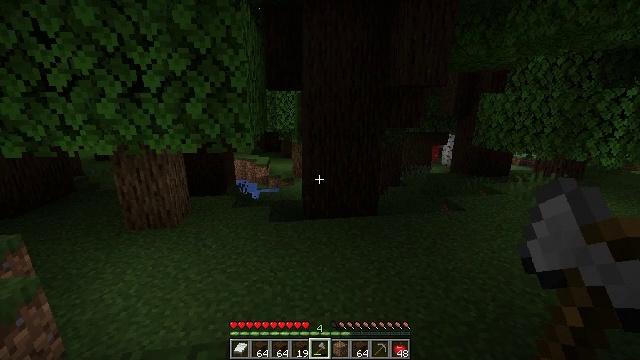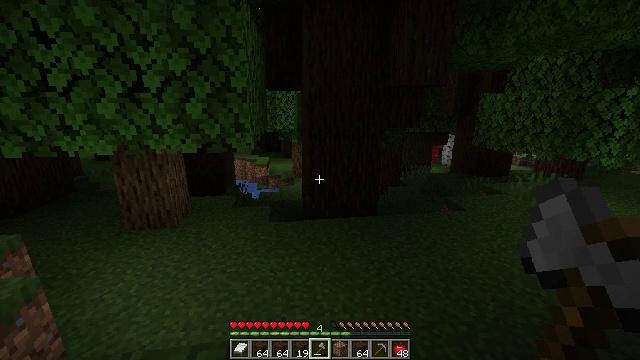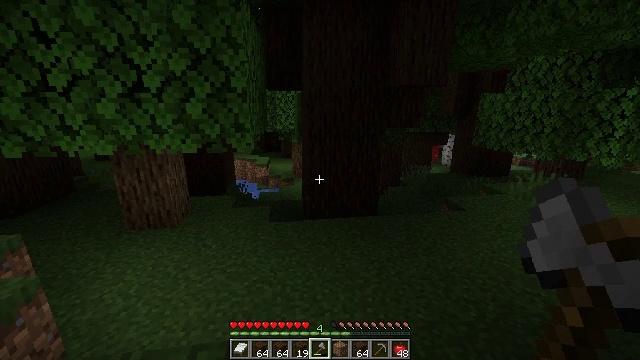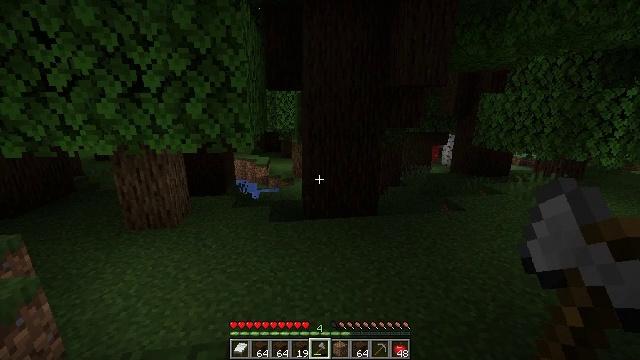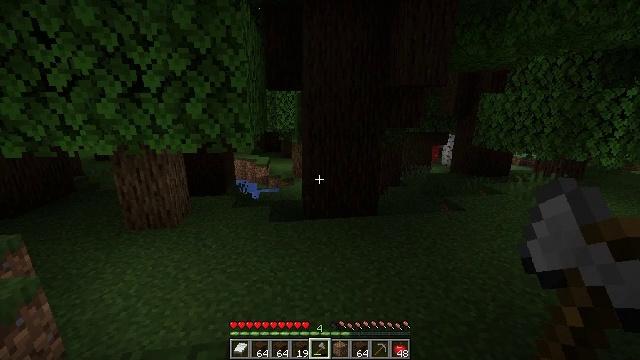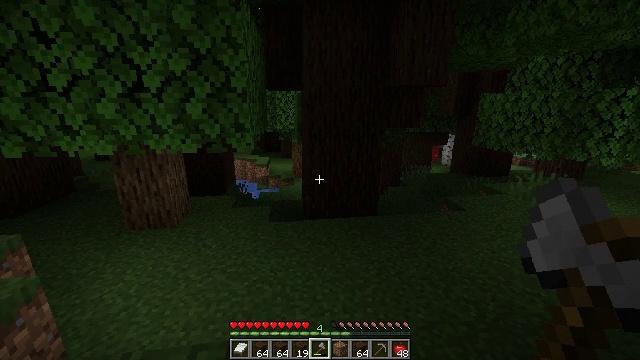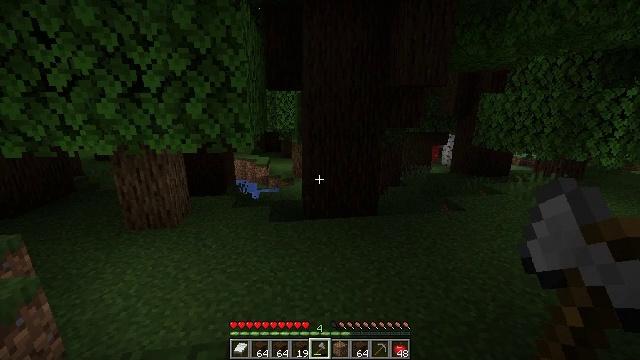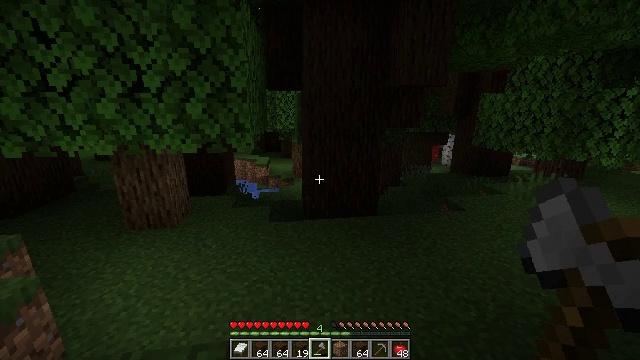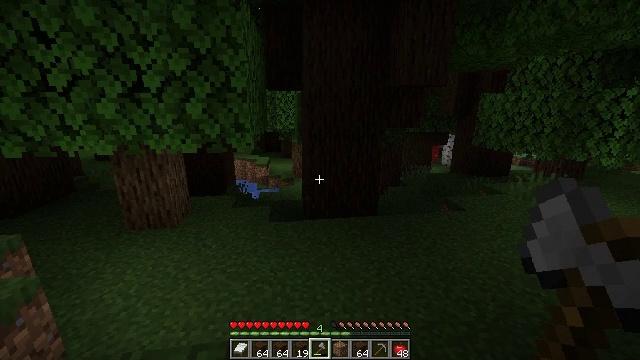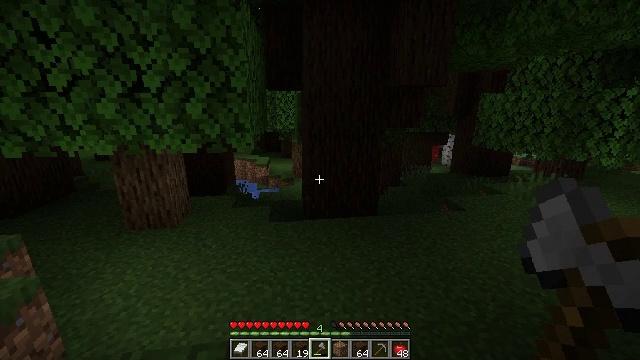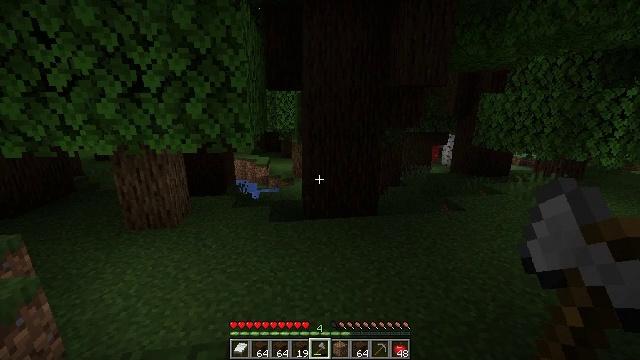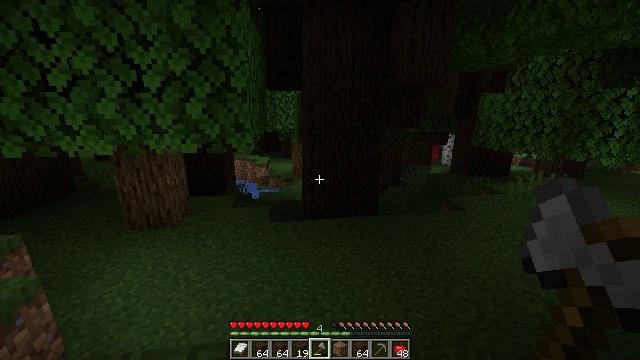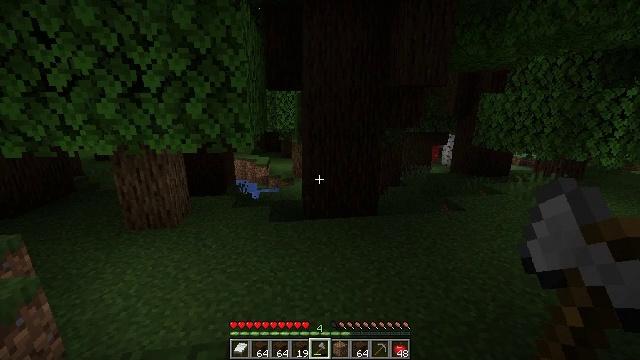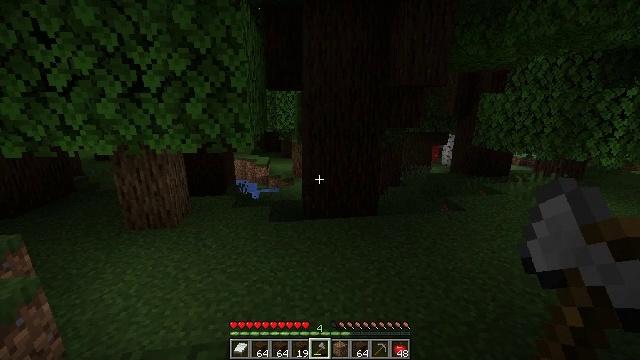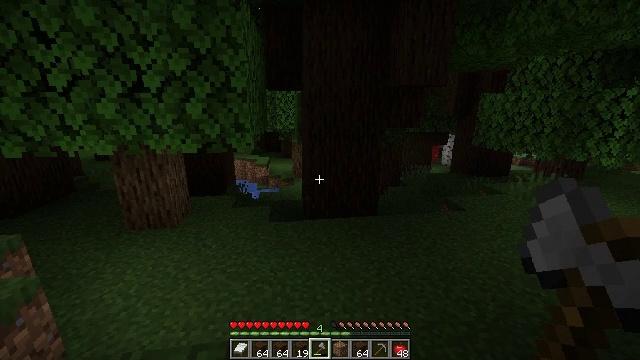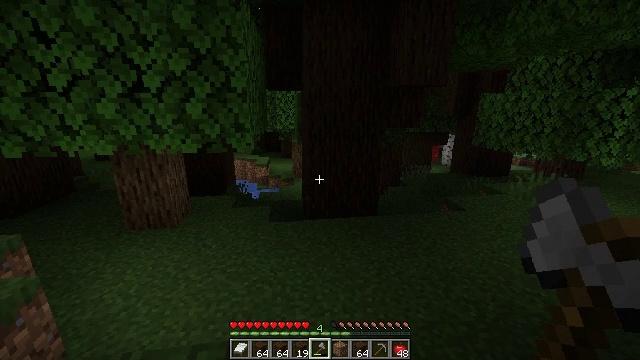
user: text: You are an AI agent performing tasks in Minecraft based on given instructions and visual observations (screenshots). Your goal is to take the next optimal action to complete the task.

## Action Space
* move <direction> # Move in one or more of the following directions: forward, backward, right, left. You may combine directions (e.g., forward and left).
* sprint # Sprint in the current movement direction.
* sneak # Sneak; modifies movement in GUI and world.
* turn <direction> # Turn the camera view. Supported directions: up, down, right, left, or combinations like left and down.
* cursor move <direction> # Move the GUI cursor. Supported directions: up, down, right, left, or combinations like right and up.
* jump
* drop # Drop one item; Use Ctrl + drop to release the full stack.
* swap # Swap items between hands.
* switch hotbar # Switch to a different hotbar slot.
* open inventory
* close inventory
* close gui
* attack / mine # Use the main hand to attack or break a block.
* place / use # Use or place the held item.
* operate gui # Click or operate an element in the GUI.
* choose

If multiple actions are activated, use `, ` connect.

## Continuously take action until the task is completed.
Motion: motion action
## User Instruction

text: Collect dark oak log for building.
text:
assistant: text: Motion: no_op
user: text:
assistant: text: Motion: no_op
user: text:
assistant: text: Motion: no_op
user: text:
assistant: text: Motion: no_op
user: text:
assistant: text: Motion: no_op
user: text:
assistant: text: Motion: no_op
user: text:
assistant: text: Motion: no_op
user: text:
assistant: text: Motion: no_op
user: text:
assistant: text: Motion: no_op
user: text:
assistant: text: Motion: no_op
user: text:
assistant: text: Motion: no_op
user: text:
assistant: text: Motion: no_op
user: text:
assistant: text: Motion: no_op
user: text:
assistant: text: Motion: no_op
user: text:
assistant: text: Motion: no_op
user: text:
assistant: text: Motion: no_op
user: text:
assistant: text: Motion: no_op
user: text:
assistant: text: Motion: no_op
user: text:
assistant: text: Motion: no_op
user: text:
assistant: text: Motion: no_op
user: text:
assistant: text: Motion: no_op
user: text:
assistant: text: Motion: no_op
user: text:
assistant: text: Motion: no_op
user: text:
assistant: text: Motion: no_op
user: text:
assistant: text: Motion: no_op
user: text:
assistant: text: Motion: no_op
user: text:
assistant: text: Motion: no_op
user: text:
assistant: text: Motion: no_op
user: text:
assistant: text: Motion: no_op
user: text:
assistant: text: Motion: no_op